Field crop: maize
Growth stage: 2
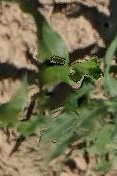
Species: maize